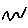
Label: zigzag